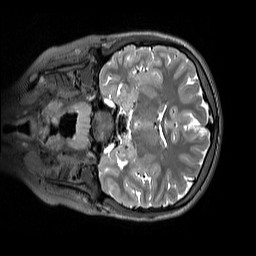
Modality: T2w
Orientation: coronal
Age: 10
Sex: female
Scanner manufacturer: siemens
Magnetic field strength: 3 T
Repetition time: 3.2 s
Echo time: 0.408 s